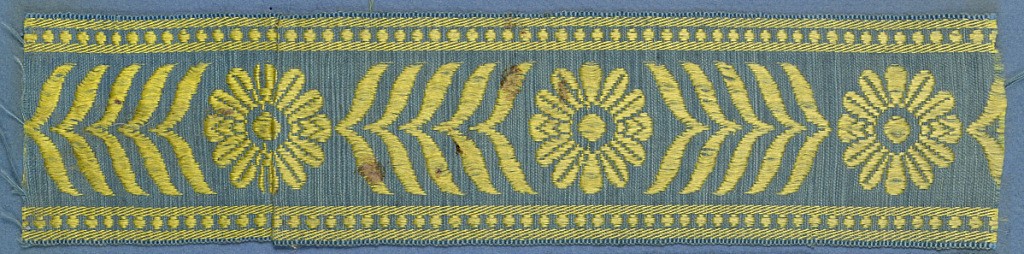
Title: Trimming
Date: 1800–1810
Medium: silk Technique: woven
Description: Yellow and blue trimming fragment in a design of an open flower with chevron-like leaves at either side.